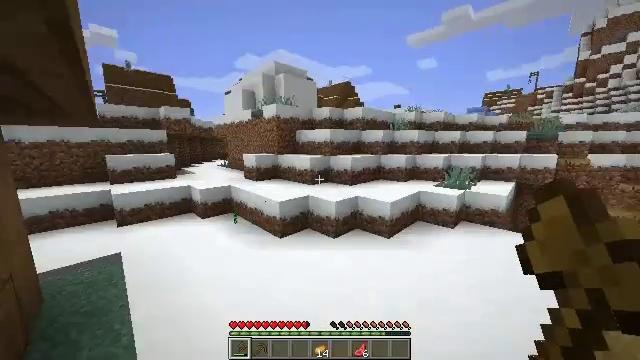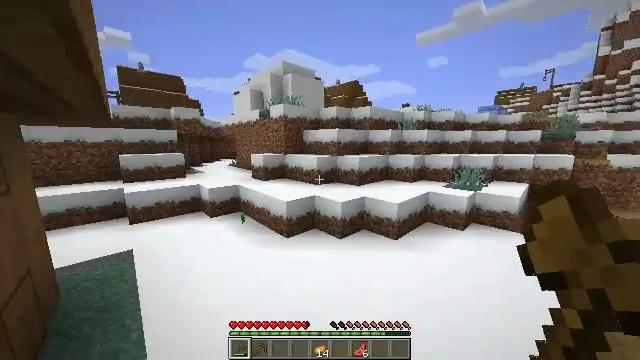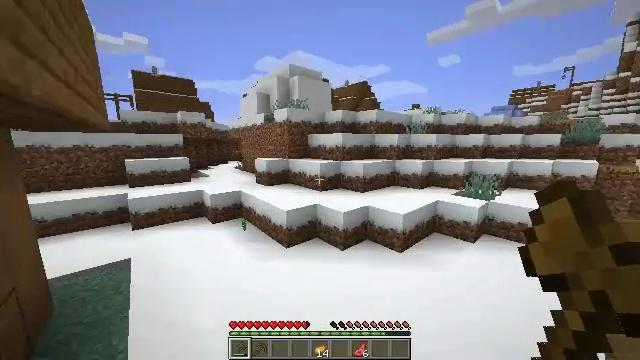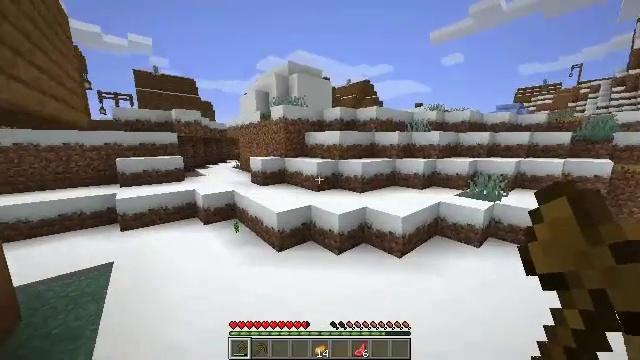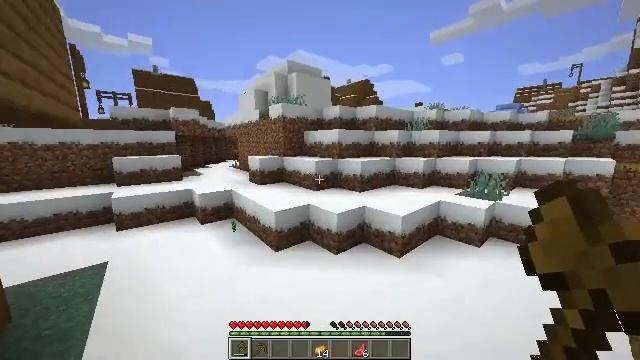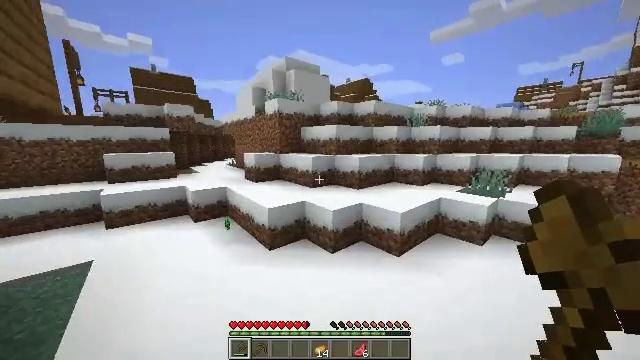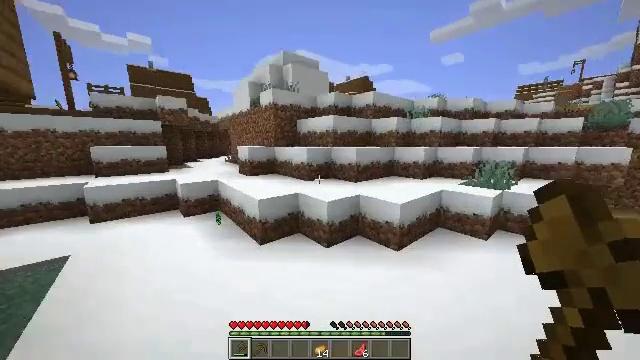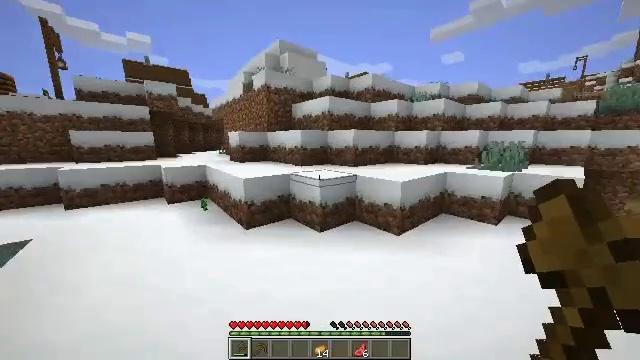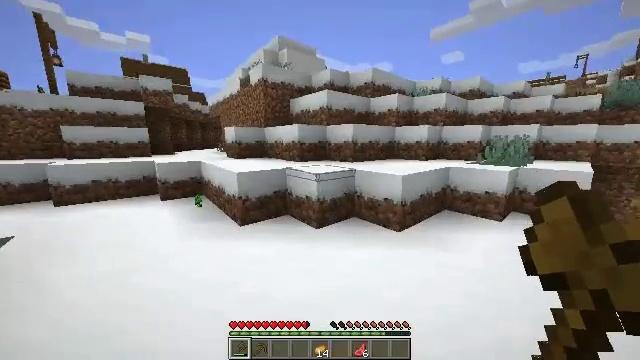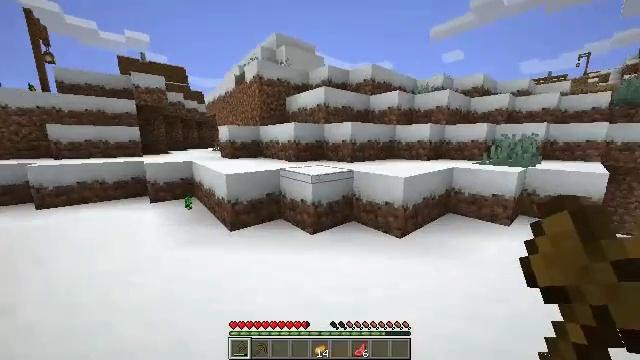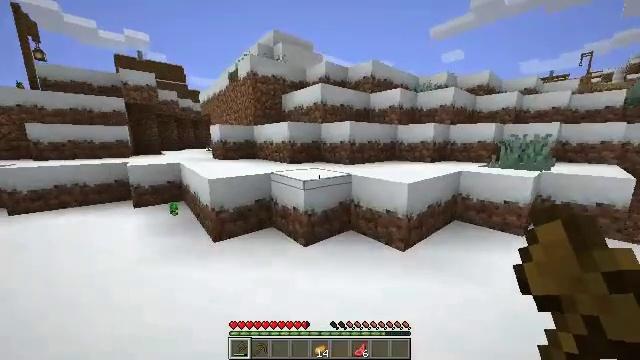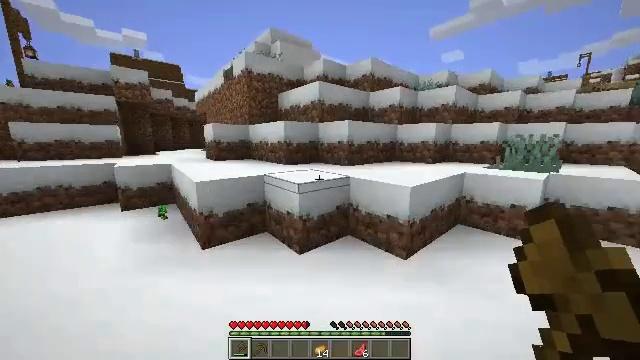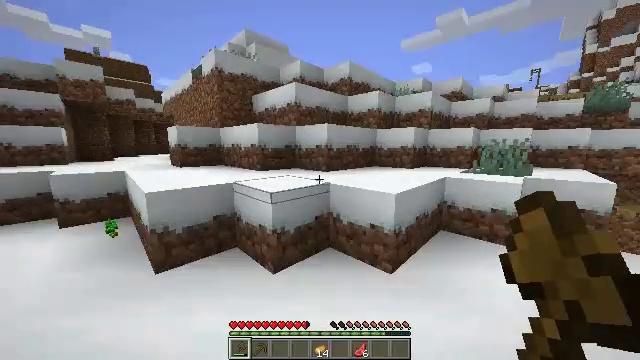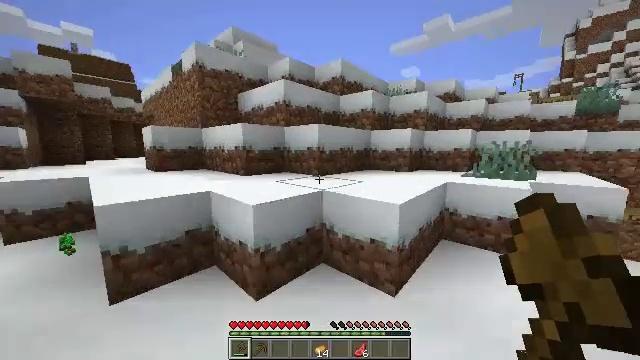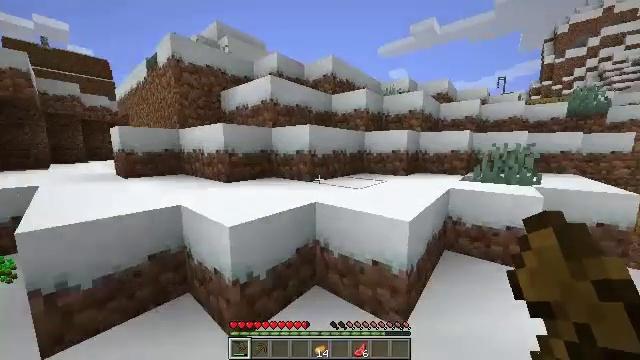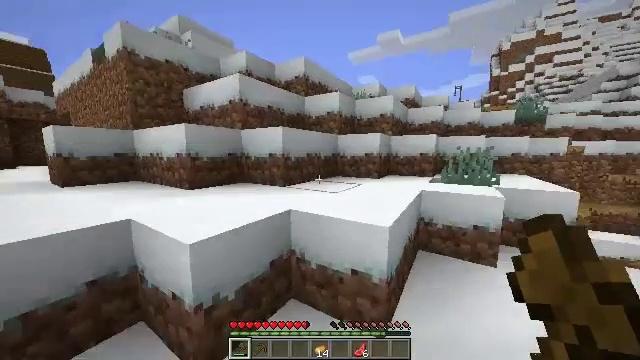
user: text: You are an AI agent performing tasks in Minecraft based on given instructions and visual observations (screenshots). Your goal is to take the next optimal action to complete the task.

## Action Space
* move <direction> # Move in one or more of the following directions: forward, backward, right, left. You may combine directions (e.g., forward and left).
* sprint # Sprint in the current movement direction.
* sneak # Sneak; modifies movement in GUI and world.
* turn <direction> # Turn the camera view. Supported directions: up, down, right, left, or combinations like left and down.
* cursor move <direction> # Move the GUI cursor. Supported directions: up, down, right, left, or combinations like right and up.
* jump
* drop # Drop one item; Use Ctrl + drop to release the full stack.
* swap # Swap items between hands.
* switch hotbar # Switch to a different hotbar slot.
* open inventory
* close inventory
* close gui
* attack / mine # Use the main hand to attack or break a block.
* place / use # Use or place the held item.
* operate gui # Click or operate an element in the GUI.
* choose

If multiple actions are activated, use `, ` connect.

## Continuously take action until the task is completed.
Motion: motion action
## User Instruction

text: Attack the stripped spruce log to gather it.
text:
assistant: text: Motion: move forward, sprint, turn left, jump
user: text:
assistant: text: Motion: move forward, sprint, turn left, jump
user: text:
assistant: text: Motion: move forward, sprint, jump
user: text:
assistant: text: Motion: move forward, sprint, jump
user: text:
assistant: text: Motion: move forward, sprint, jump
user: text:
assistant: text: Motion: move forward, sprint, jump
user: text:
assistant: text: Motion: move forward, sprint
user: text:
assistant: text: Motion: move forward, sprint
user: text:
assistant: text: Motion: move forward, sprint
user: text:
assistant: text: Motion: move forward, sprint
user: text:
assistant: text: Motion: move forward, sprint
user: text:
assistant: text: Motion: move forward, sprint, turn right and up
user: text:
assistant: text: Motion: move forward, sprint, turn right
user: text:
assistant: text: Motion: move forward, sprint, turn right
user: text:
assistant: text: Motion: move forward, sprint, turn right
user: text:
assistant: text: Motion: move forward, sprint
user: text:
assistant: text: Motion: move forward, sprint
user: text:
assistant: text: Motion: move forward, sprint, jump
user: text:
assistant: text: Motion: move forward, sprint, jump
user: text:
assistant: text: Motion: move forward, sprint, jump
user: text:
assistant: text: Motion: move forward, sprint, jump
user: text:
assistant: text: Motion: move forward, sprint, jump
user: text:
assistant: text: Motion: move forward, sprint, jump
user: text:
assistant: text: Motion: move forward, sprint, jump
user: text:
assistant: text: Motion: move forward, sprint, jump
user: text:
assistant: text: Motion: move forward, sprint, jump
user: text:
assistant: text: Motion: move forward, sprint, jump
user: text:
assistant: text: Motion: move forward, sprint, jump
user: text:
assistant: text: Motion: move forward, sprint, jump
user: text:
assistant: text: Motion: move forward, sprint, jump